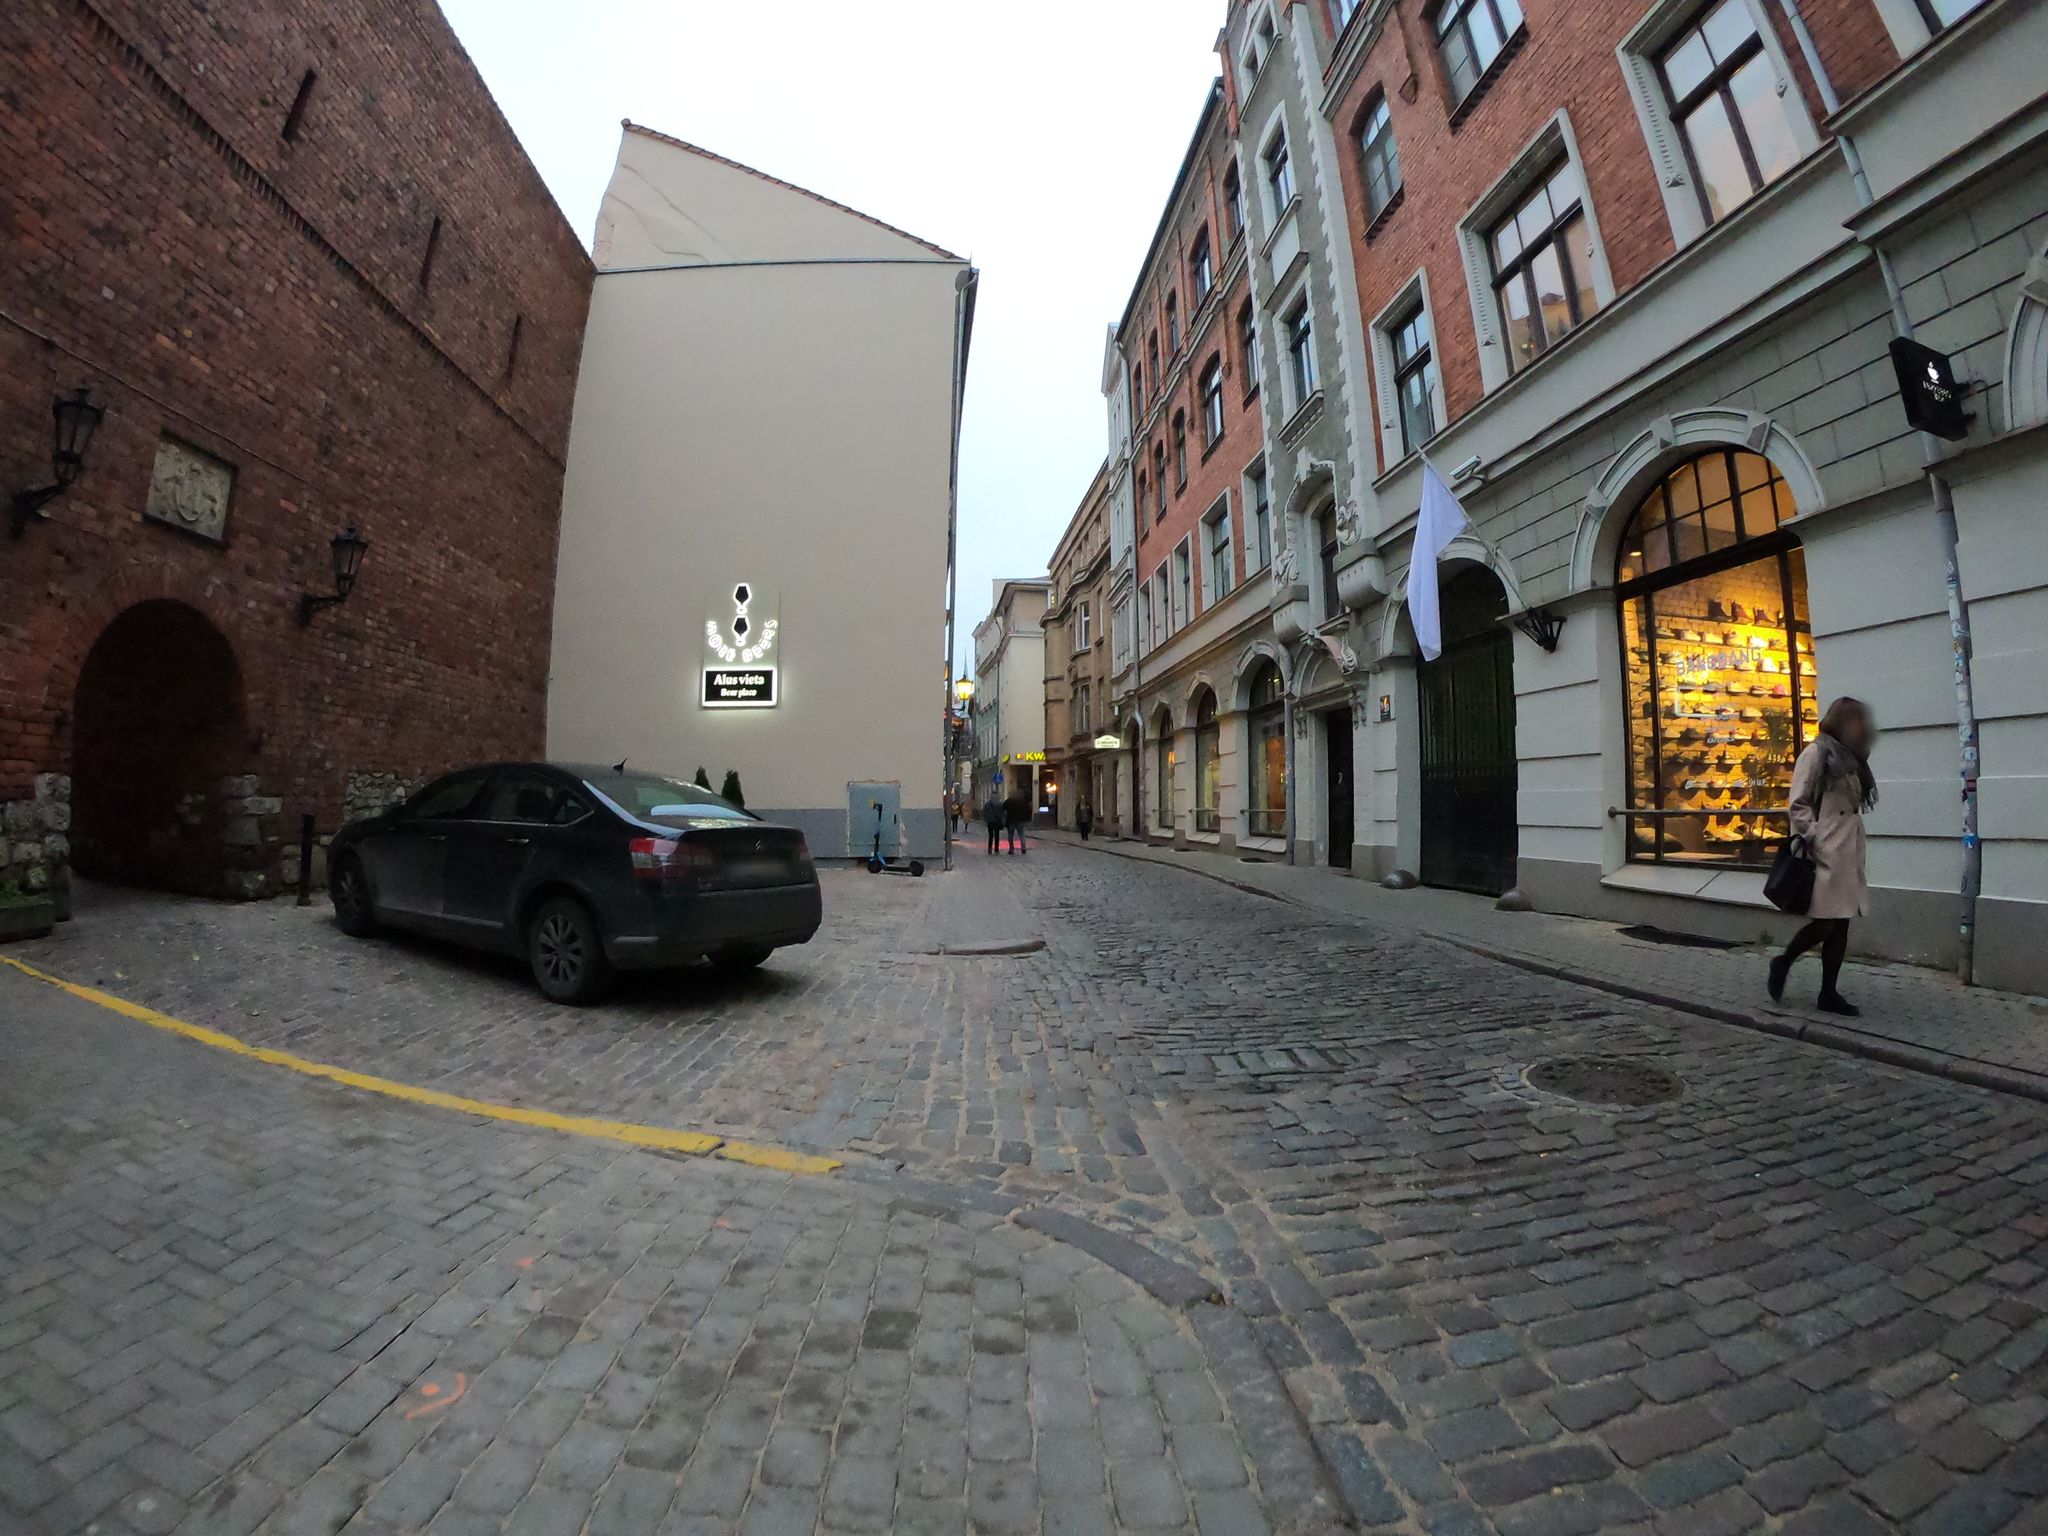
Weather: clear
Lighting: day
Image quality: good
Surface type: walking surface
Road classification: footway, pedestrian, living_street
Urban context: urban centre
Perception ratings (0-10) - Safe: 4.97, Lively: 8.29, Beautiful: 3.94, Boring: 1.78, Depressing: 5.99, Wealthy: 8